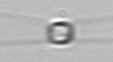
Label: Chaetoceros_similis